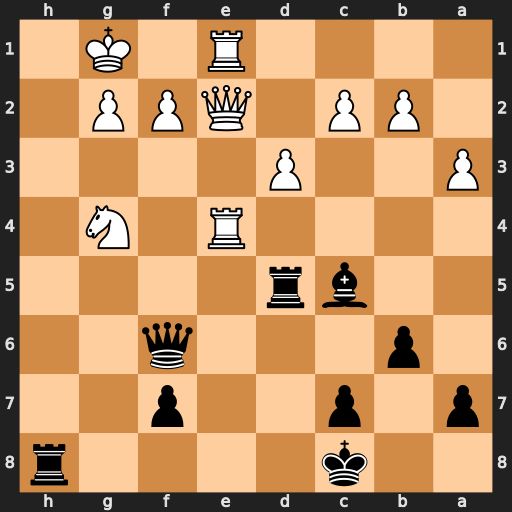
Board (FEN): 2k4r/p1p2p2/1p3q2/2br4/4R1N1/P2P4/1PP1QPP1/4R1K1
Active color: b
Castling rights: -
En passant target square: -
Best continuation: Qh4 Re8+ Rd8 Rxh8 Rxh8 Qe8+ Rxe8